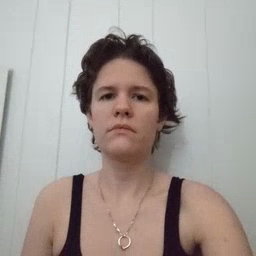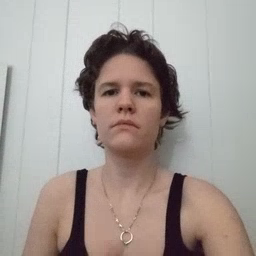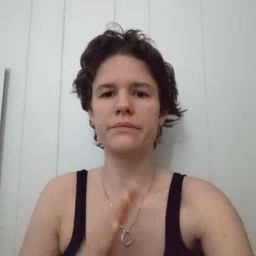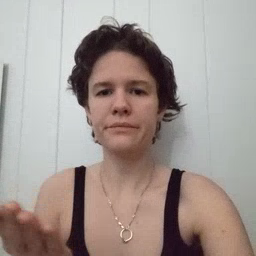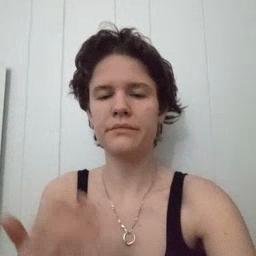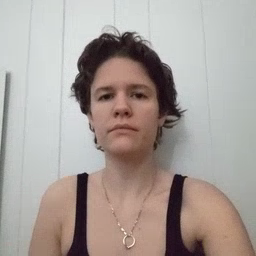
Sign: book